Field crop: tomato
Growth stage: 2
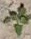
Species: solanum